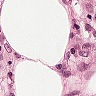
Metastatic tissue present: no